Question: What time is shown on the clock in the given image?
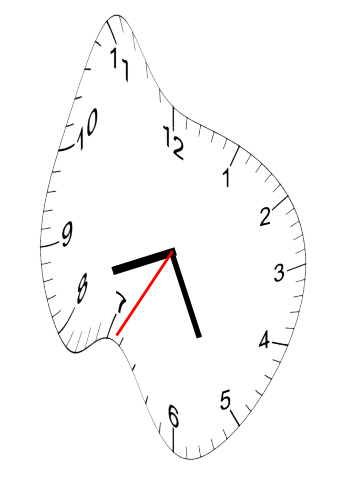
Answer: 08:25:35